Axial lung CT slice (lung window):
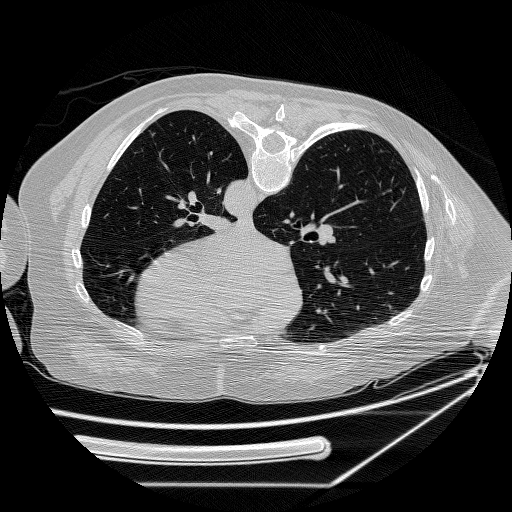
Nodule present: no